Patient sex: F
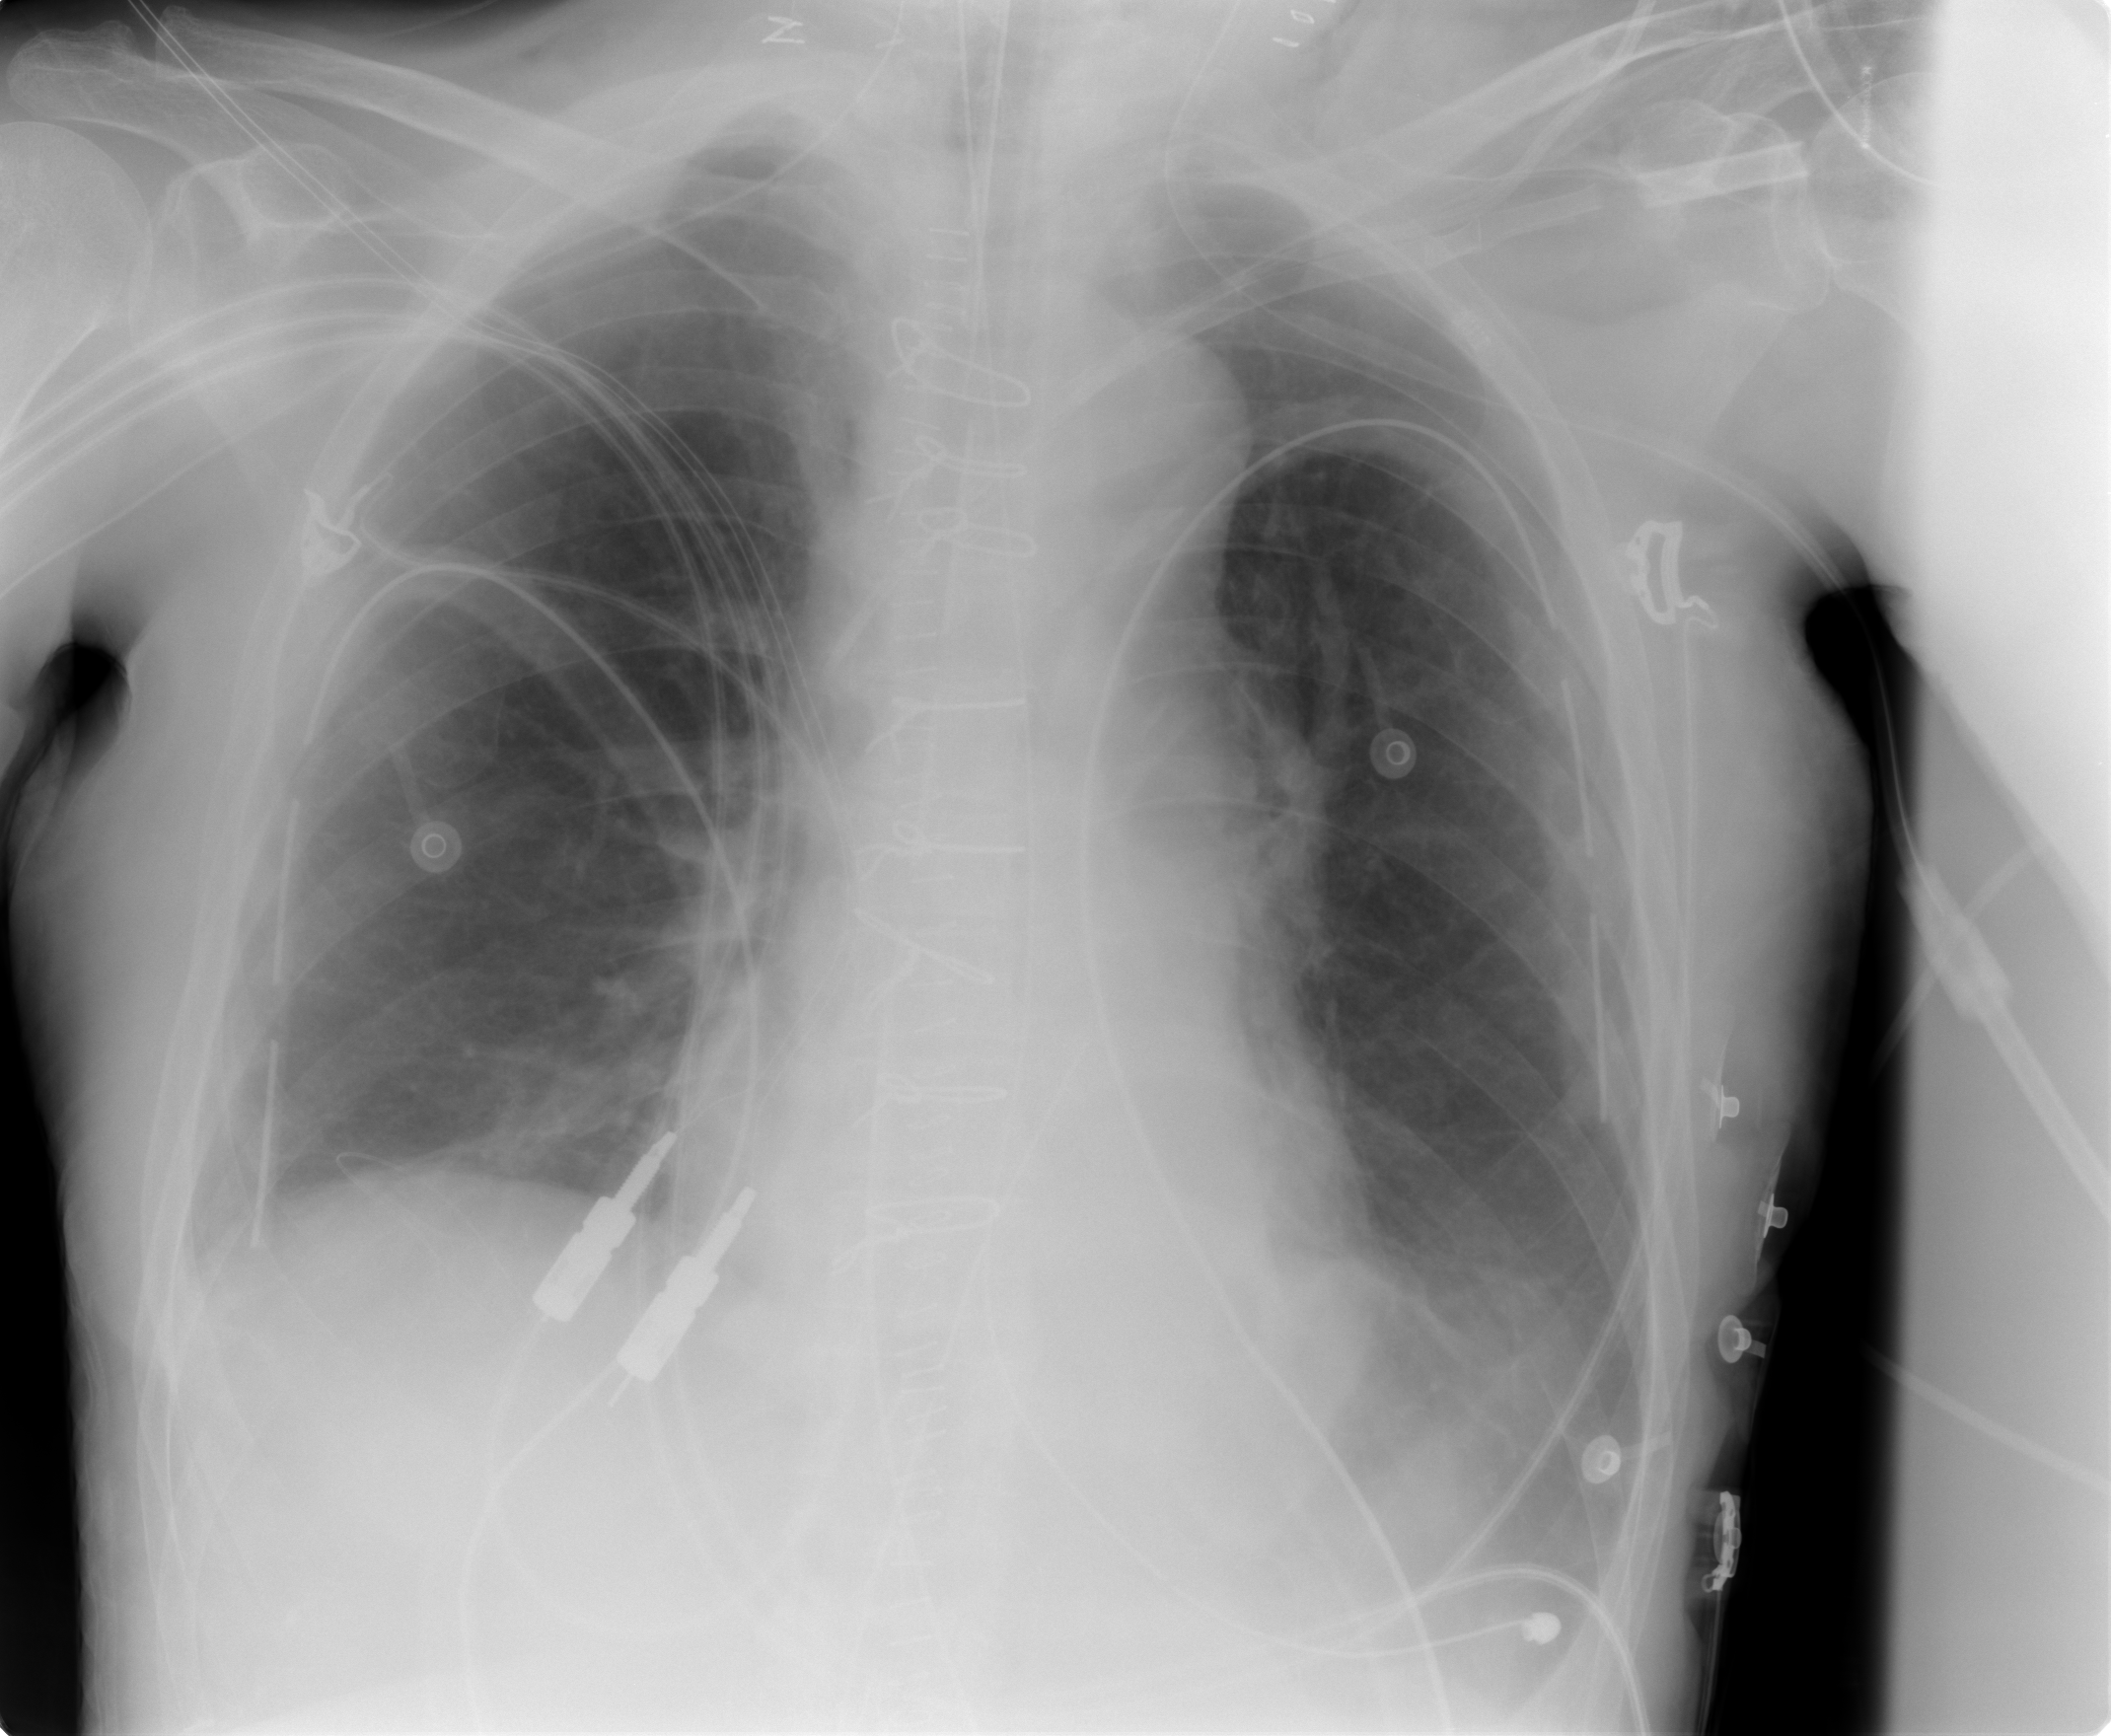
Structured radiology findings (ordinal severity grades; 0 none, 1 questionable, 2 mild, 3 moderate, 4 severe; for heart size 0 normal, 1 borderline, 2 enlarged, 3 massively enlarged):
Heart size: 0
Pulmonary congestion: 0
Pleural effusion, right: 0
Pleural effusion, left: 1
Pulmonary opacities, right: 0
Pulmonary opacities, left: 0
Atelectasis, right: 0
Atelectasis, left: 2